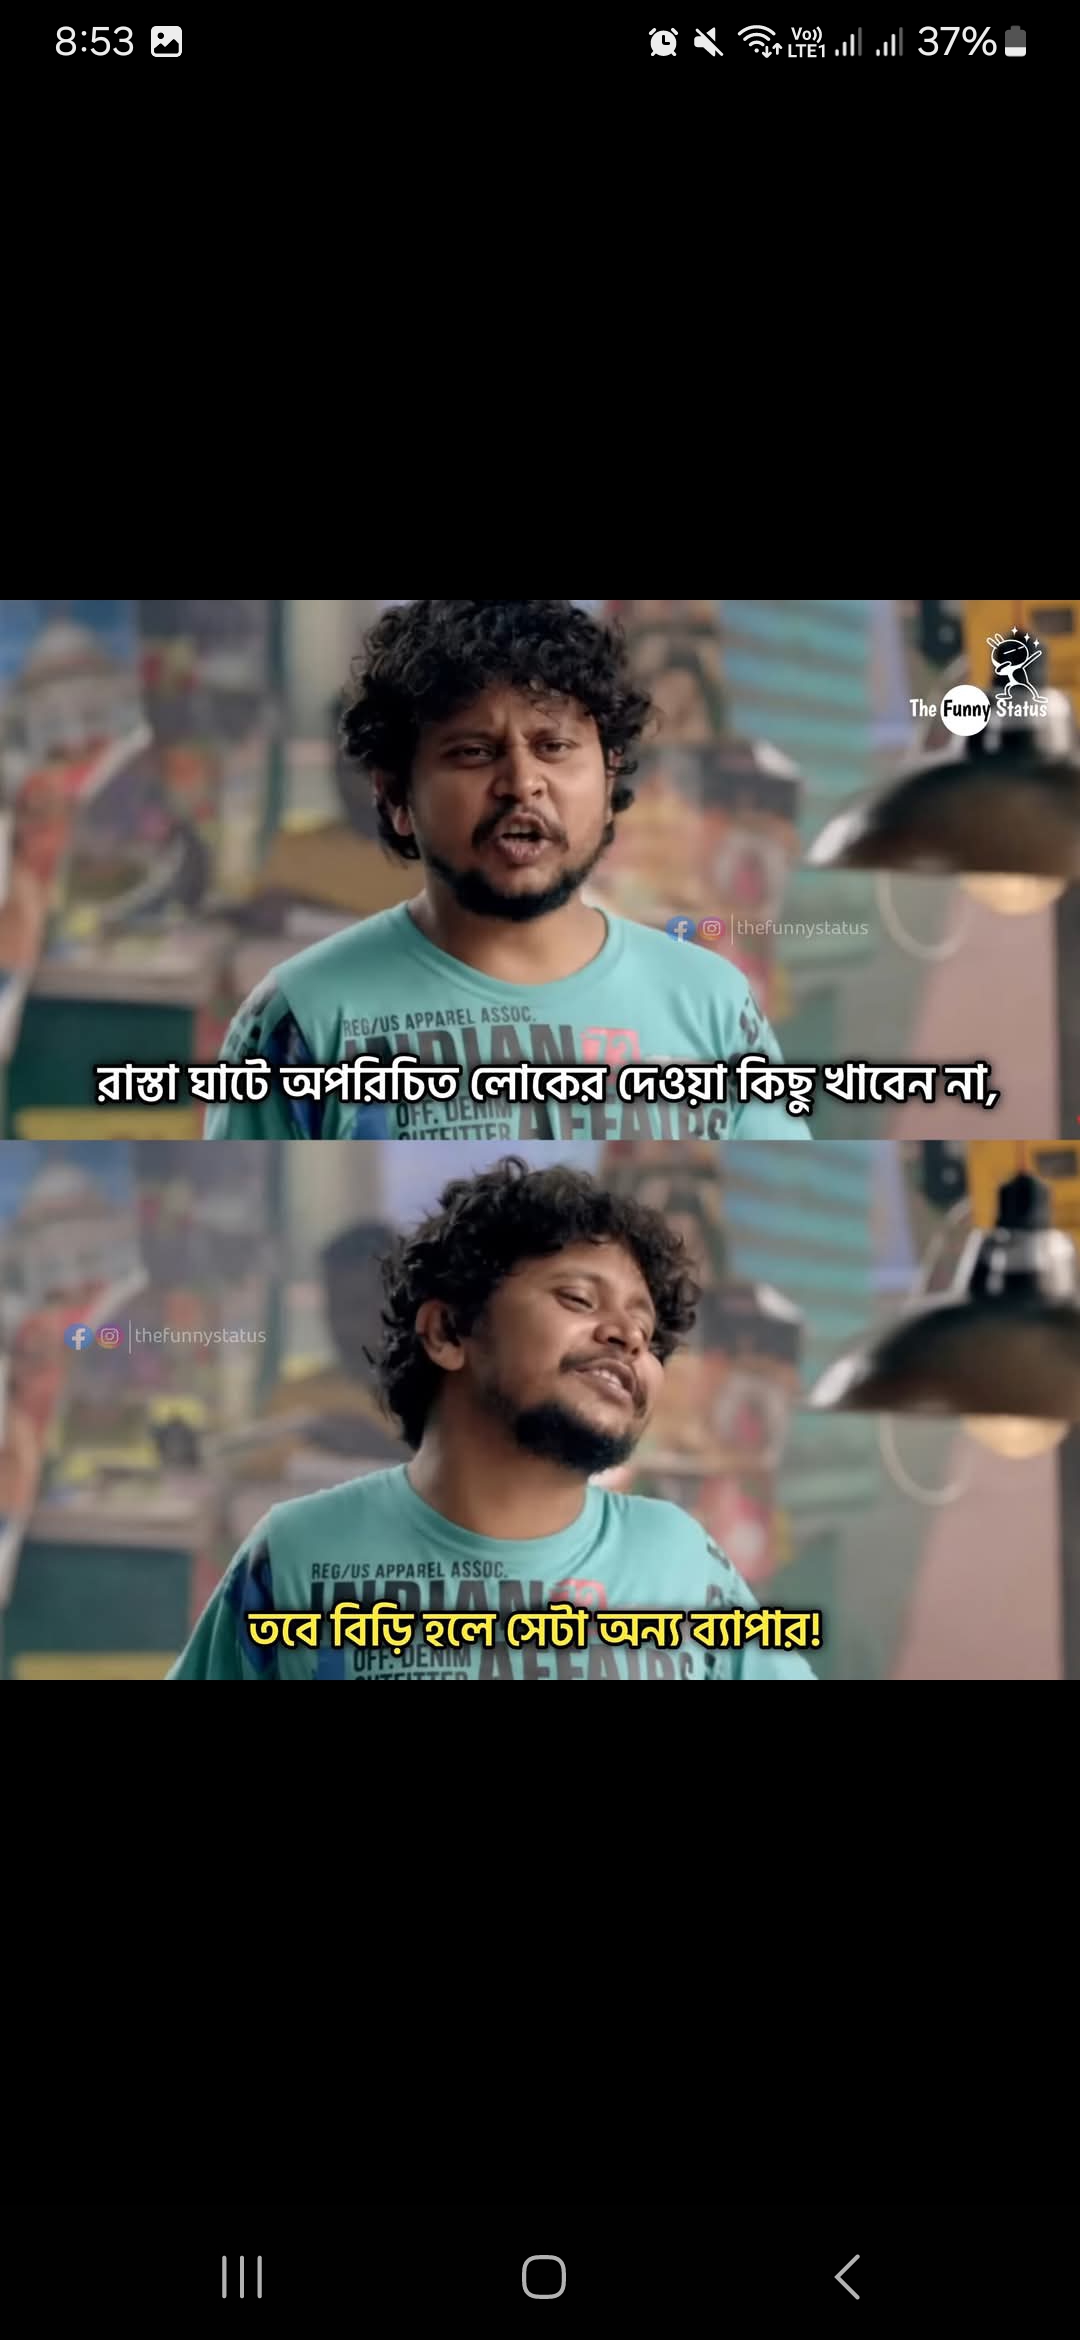
Text: রাস্তা ঘাটে অপরিচিত লোকের দেওয়া কিছু খাবেন না,
তবে বিড়ি হলে সেটা অন্য ব্যাপার!
Label: Non Hate